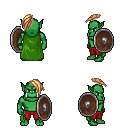
a pixel art fantasy rpg character, male body template, orc, green skin, green cape, red pants, light blonde long mohawk hairstyle, shield, four views (front, back, left, right), 2x2 character sprite sheet, small pixel art, hard edges, no anti-aliasing